九年级 · 解析几何
二次函数 $y=a x^{2}+b x+c(a \neq 0)$ 的部分图象如图, 图象过点 $(-1,0)$, 对称轴为直线 $x=2$, 若抛物线与 $y$ 轴交于点 $A$, 且 $O A=\frac{5}{2}$, 则抛物线与 $x$ 轴正半轴上的交点坐标为 . $\qquad$

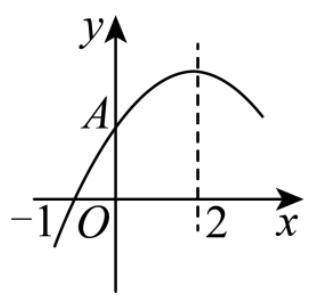
答案:  $(5,0)$

解析: 根据抛物线的对称性可知抛物线与 $x$ 轴的两个交点坐标关于对称轴对称, 进一步可求出另一交点.

【详解】解：拋物线的对称轴为直线 $x=2$, 与 $x$ 轴的一个交点是 $(-1,0)$,

设另一个交点为 $(t, 0)$,

即有: $\frac{t-1}{2}=2$,

解得: $t=5$,

因此抛物线与 $x$ 轴的另一个交点是 $(5,0)$,

故答案为: $(5,0)$.

【点睛】本题考查二次函数图象与 $x$ 轴的交点问题, 掌握二次函数图象的对称性是解题的关键.